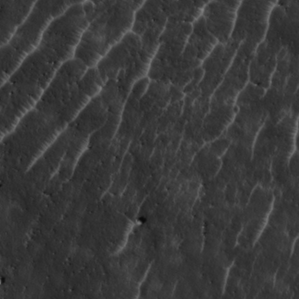
Label: non_frost